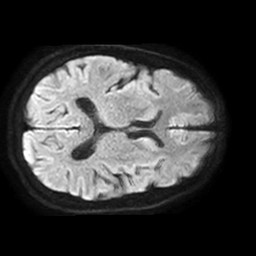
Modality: TRACE
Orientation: axial
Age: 60
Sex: female
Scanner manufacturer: philips
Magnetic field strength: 1.5 T
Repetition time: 3.665 s
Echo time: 0.06922 s